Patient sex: F
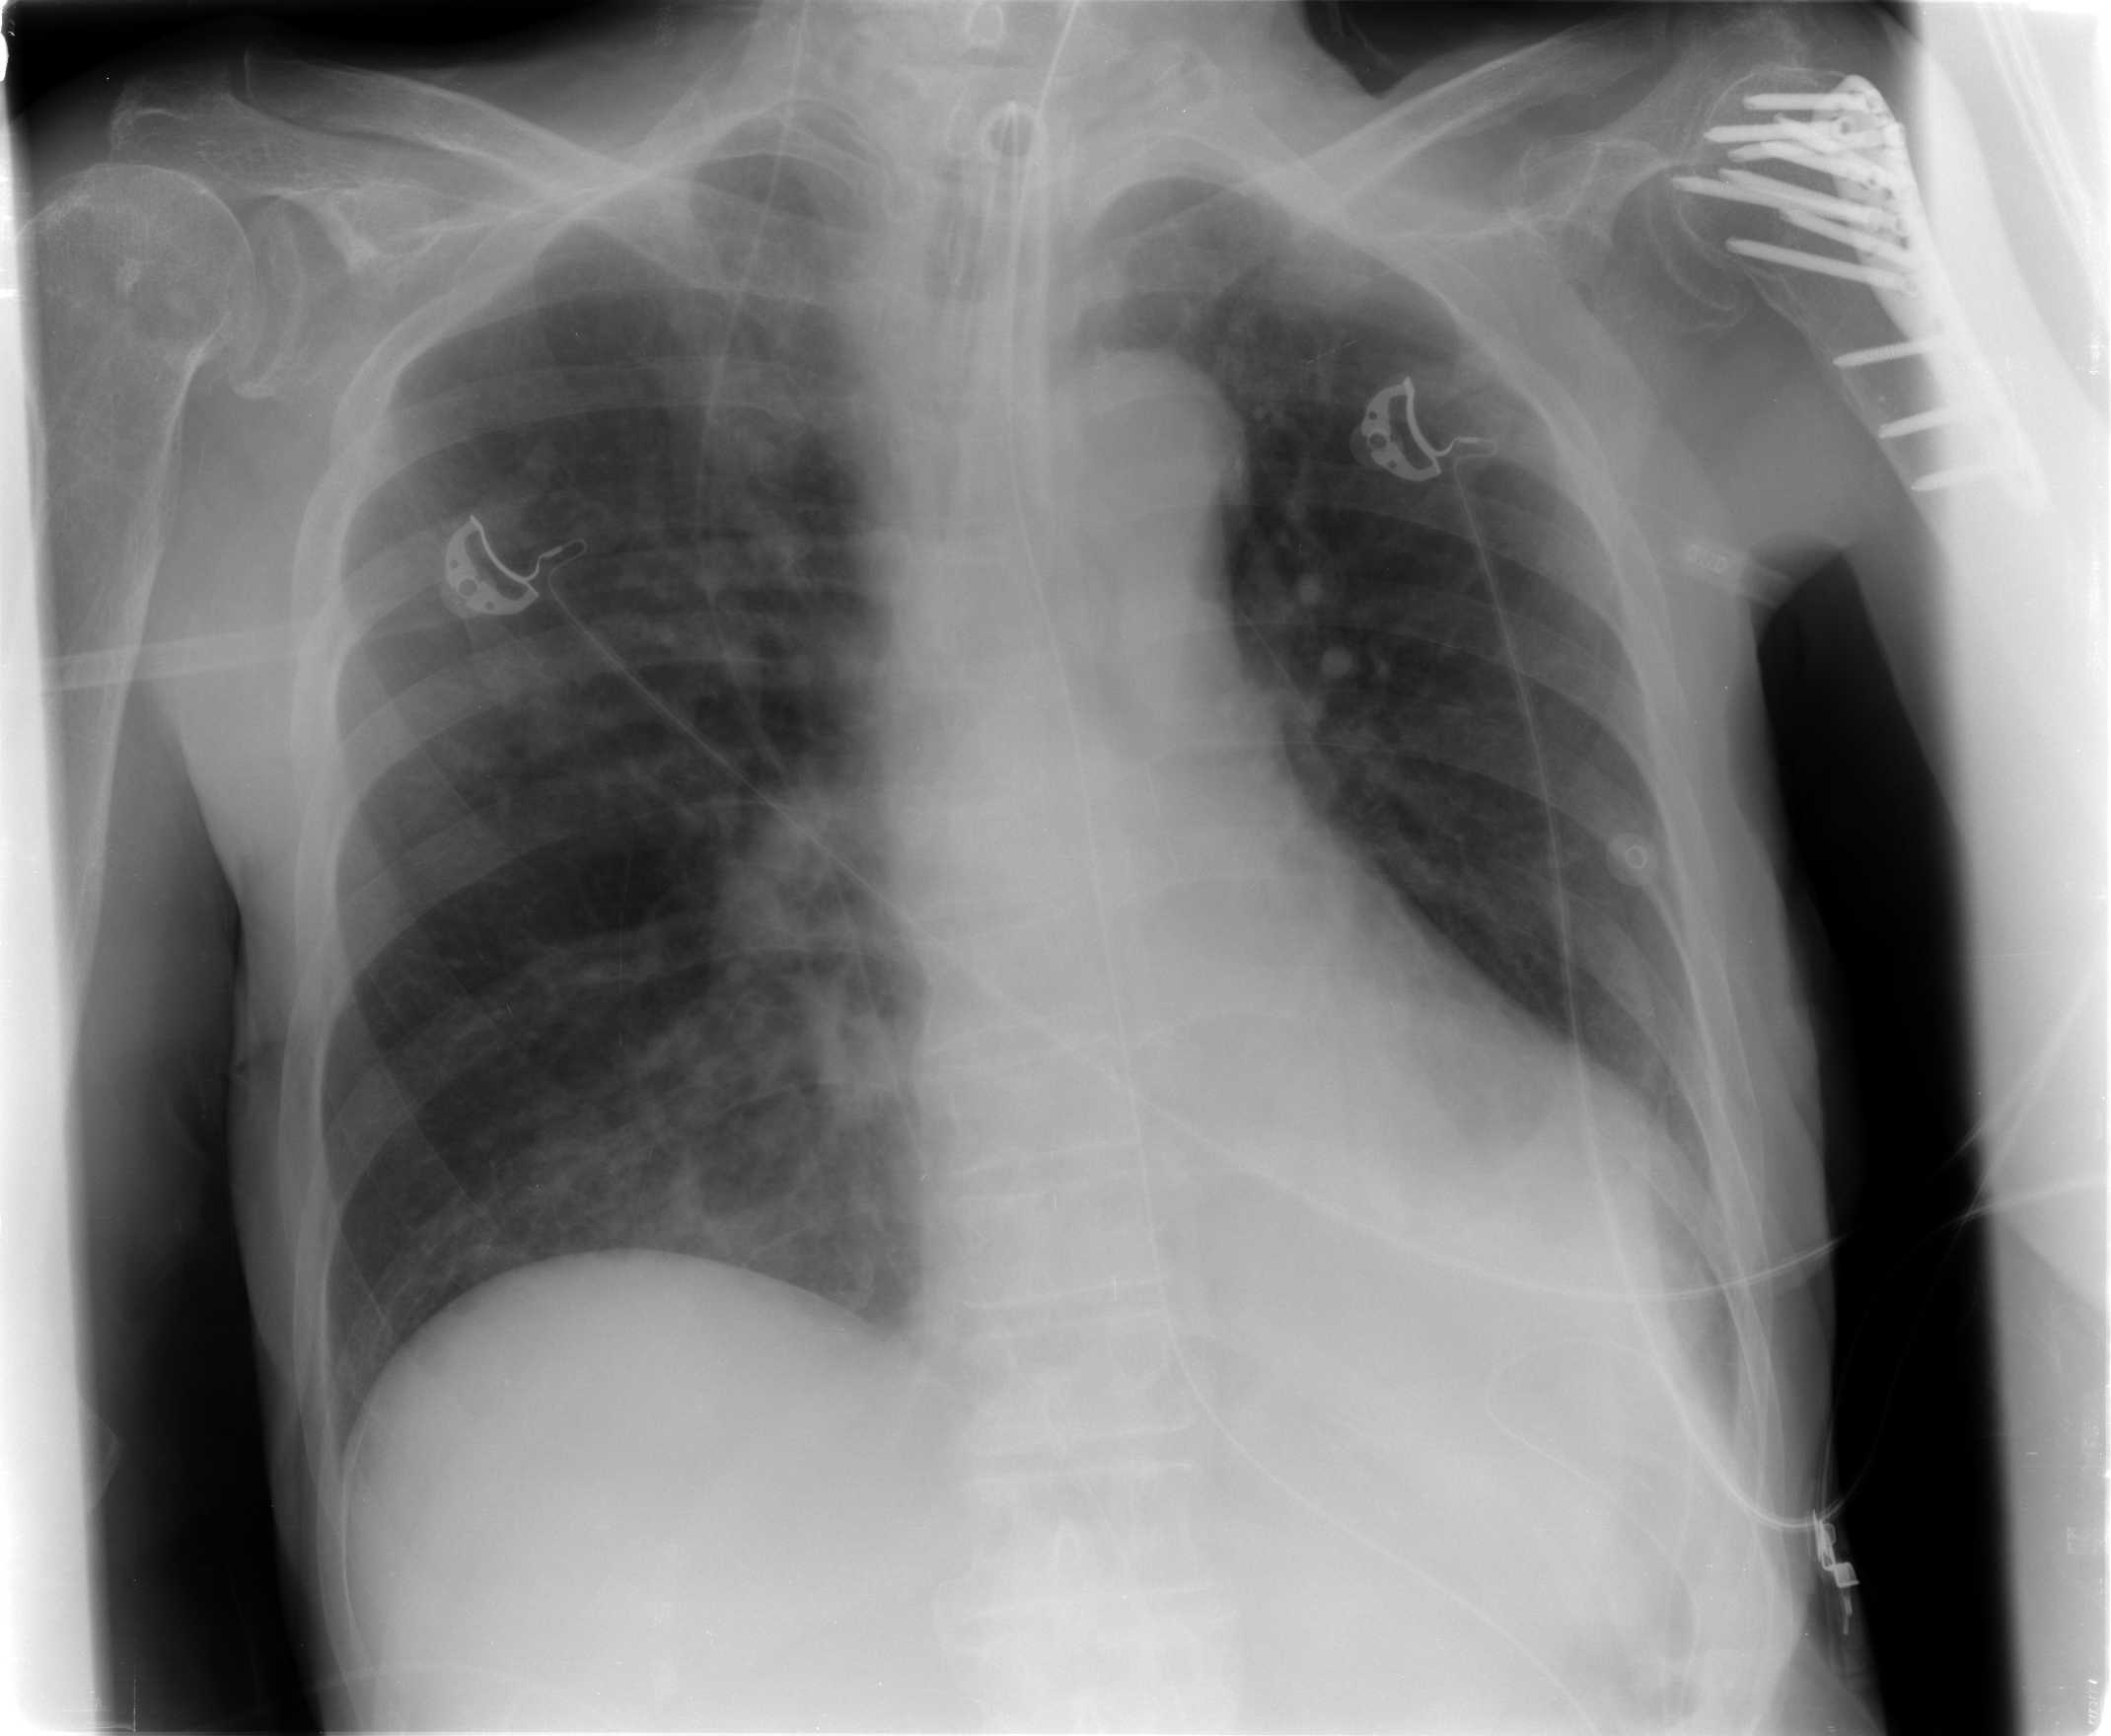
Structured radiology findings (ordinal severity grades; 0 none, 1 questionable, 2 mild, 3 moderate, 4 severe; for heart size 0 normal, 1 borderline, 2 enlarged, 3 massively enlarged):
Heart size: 0
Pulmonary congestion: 1
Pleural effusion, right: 0
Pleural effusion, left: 0
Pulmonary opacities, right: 2
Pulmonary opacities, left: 0
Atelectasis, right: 2
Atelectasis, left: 1